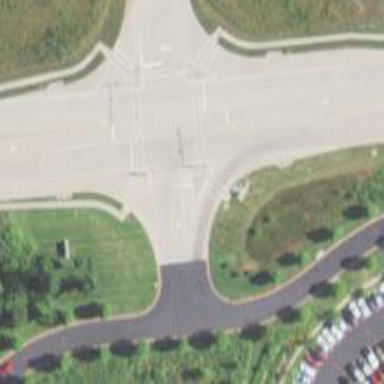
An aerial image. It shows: Secondary link road with asphalt surface.